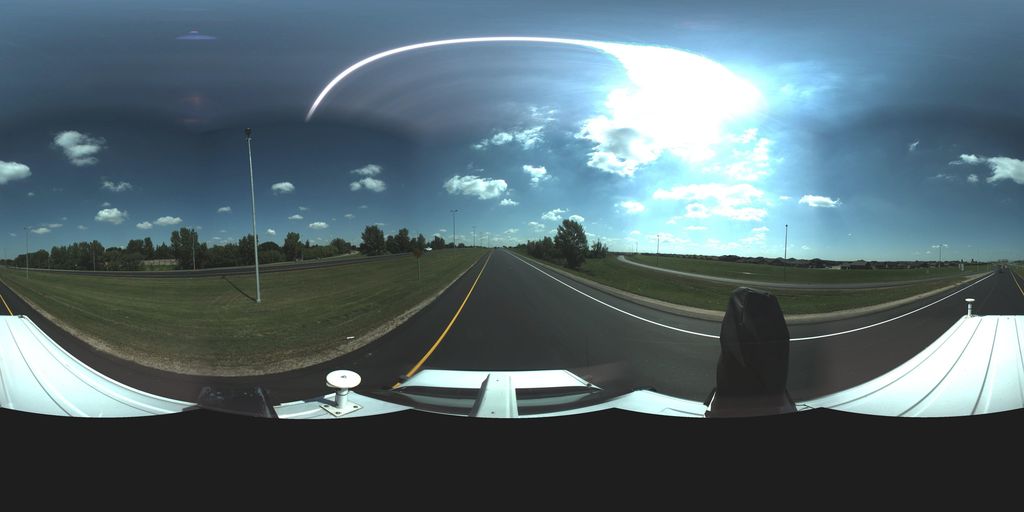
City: saskatoon